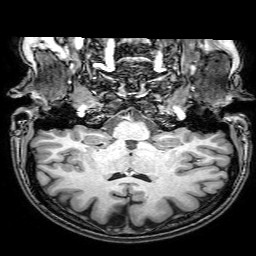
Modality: T1w
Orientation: sagittal
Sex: female
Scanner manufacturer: philips
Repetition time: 0.008184 s
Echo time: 0.00376 s